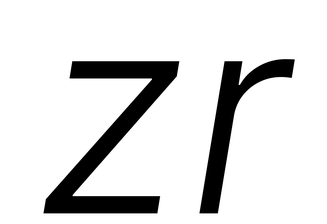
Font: Inter-Italic_Light_Italic